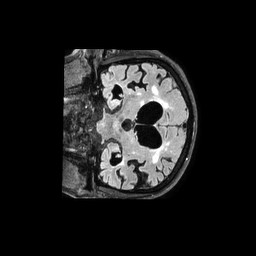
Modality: FLAIR
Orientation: coronal
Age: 86
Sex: male
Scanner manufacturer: philips
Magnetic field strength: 3 T
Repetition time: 4.8 s
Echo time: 0.34 s